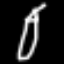
Label: pencil